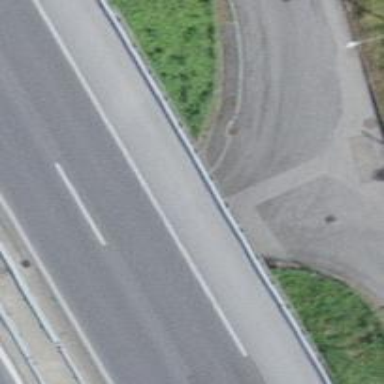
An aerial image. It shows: Unclassified road with tunnel.